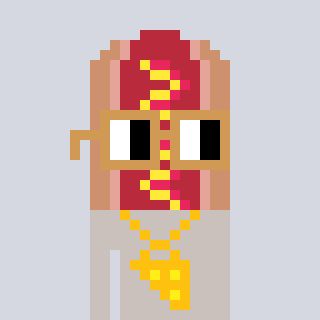
a pixel art character with square brown glasses, a hotdog-shaped head and a foggrey-colored body on a cool background